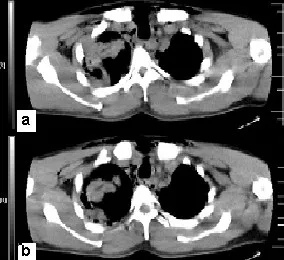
Computed tomography scan.
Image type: radiology (ct)